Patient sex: M
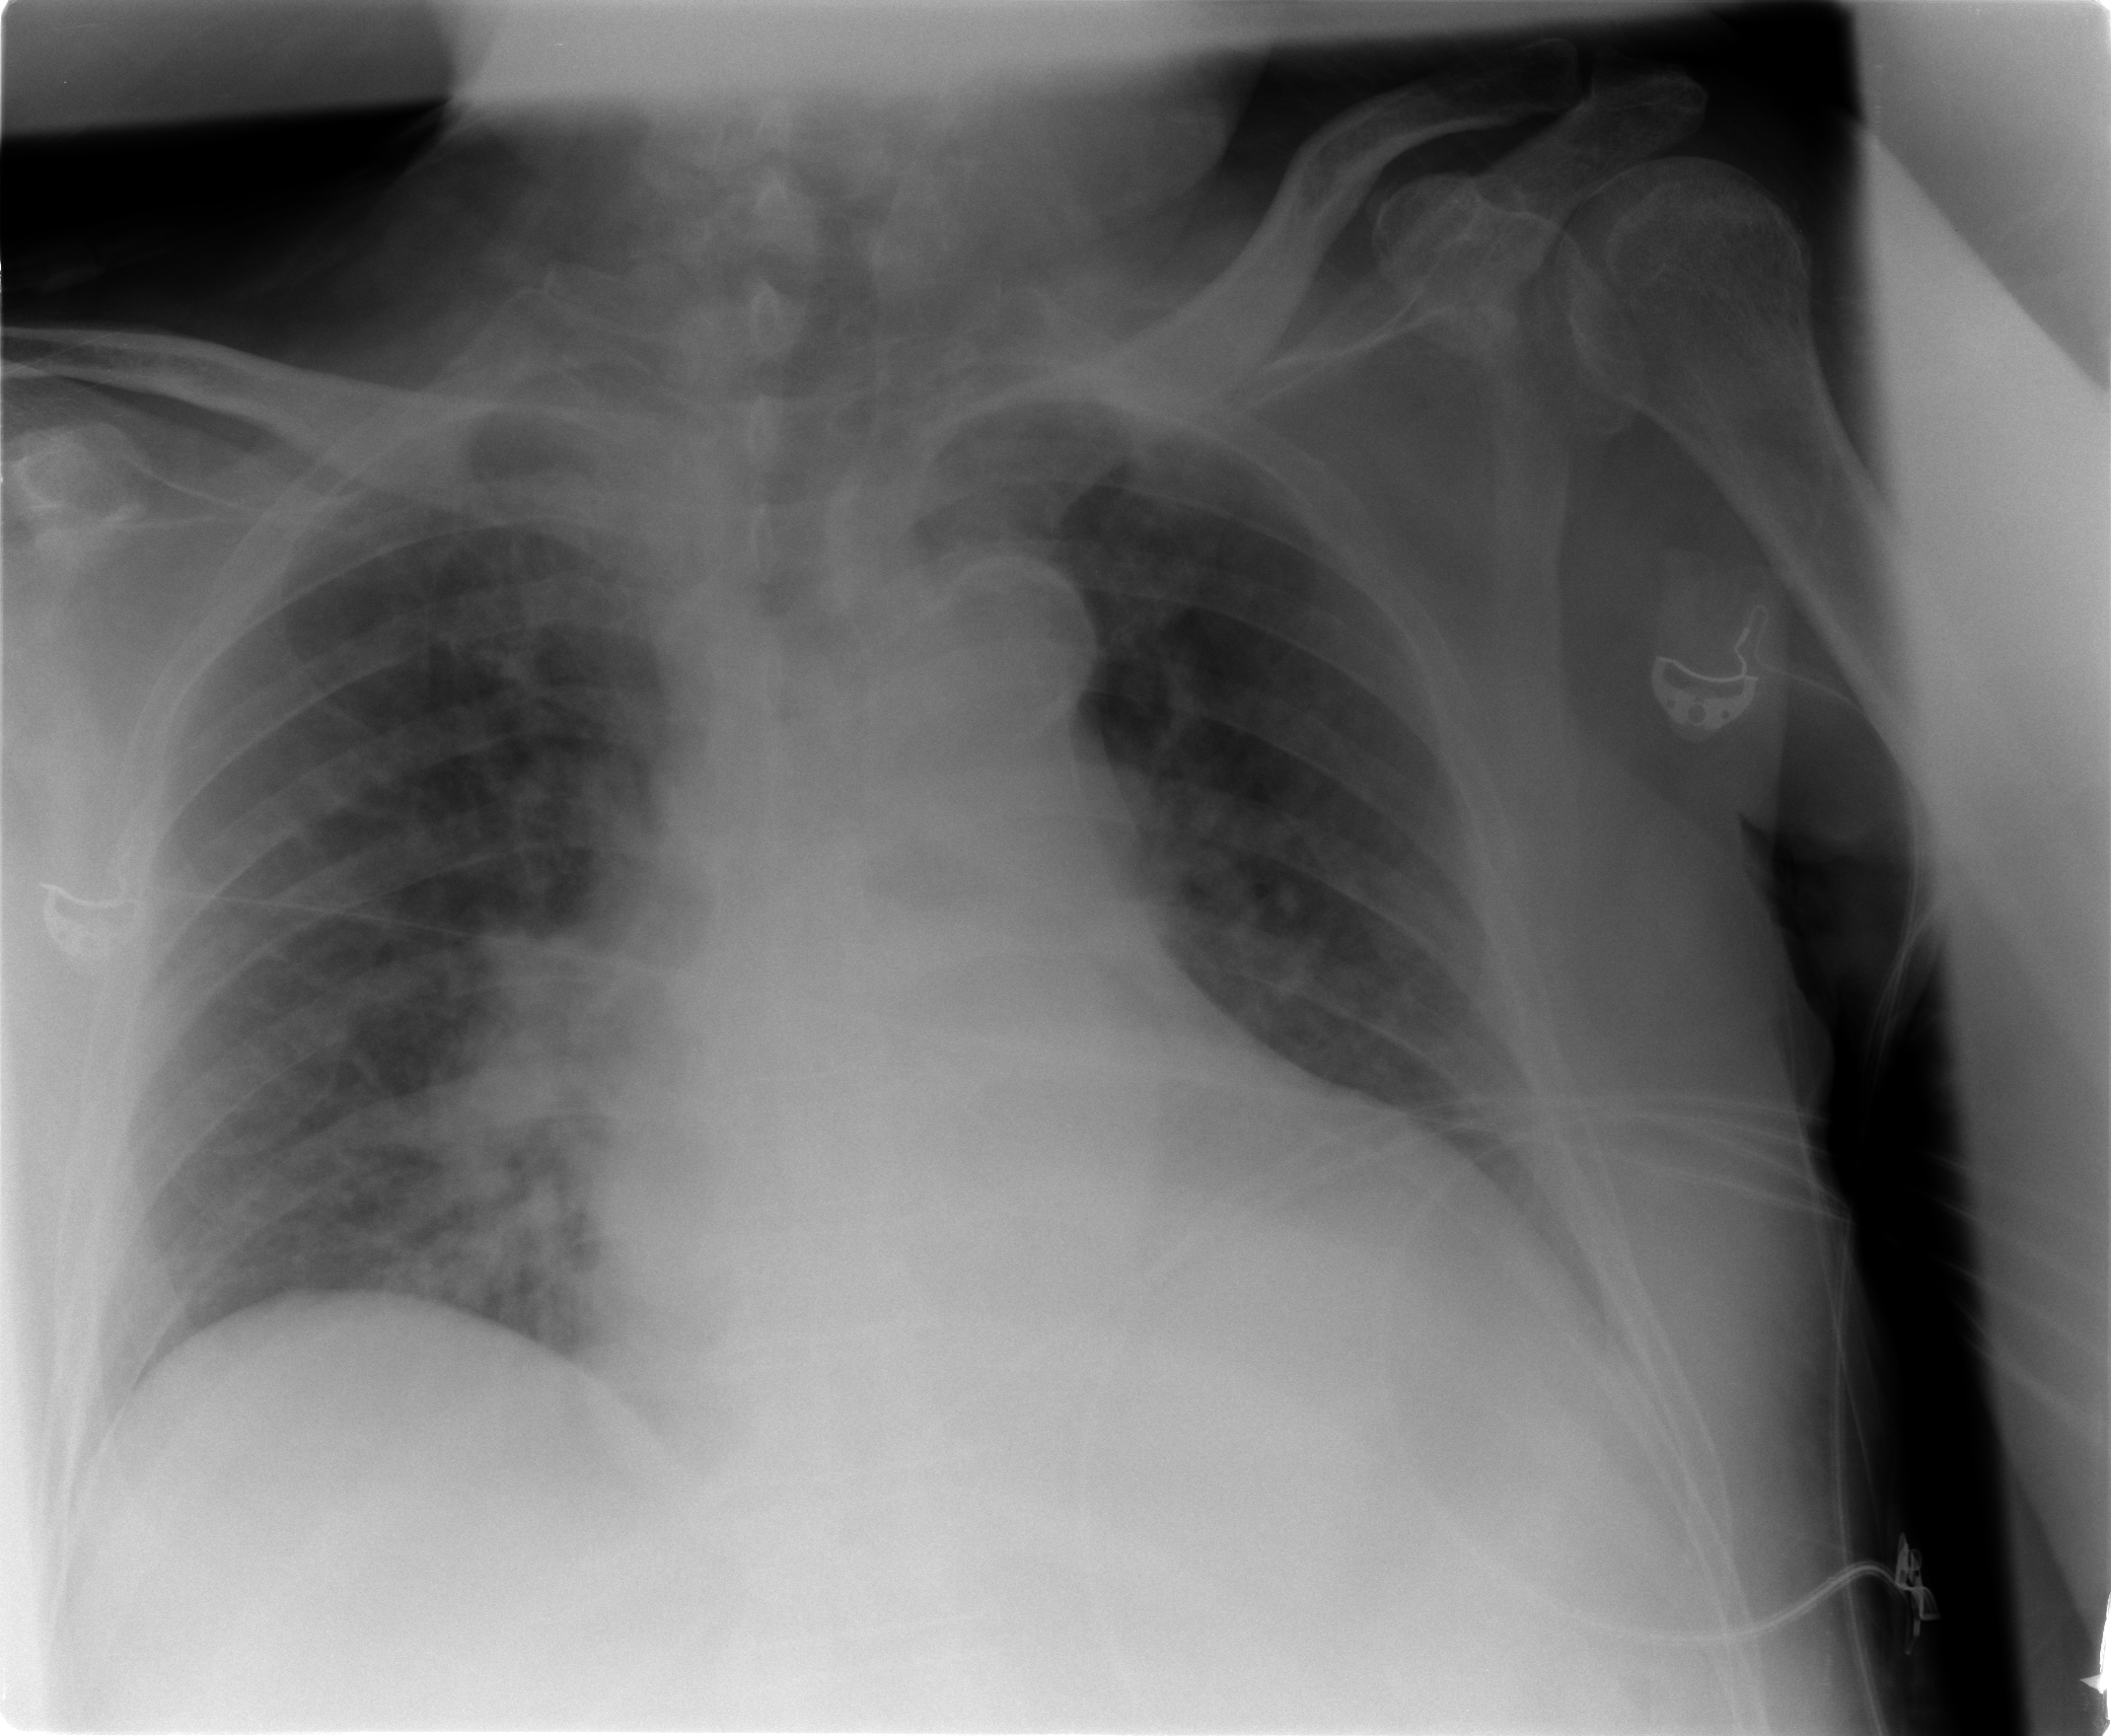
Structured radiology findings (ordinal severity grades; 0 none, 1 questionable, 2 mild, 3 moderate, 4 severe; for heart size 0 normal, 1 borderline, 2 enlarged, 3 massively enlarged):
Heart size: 2
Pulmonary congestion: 2
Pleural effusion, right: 0
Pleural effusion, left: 0
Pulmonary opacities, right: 1
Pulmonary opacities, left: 1
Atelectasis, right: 2
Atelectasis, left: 1